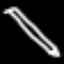
Label: pencil